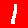
Digit: 1